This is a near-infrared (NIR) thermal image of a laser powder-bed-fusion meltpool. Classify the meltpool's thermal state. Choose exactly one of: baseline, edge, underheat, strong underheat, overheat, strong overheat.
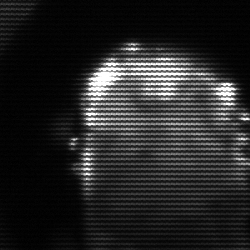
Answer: baseline